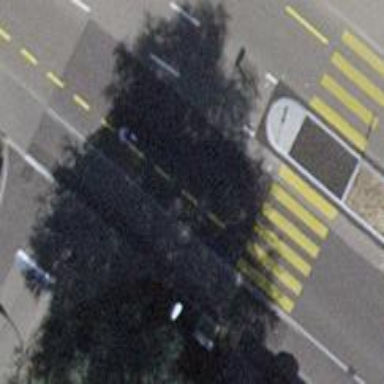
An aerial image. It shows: Road with traffic signals.